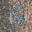
Label: 6